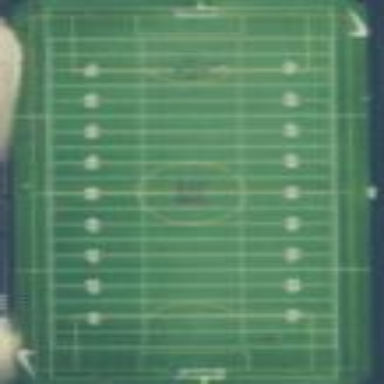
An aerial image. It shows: American football pitch for leisure and sport activities.